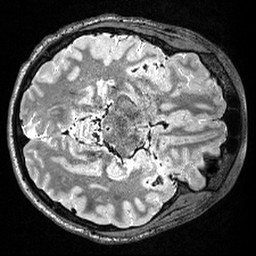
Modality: T2w
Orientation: axial
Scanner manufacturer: siemens
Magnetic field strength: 3 T
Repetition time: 3.2 s
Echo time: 0.566 s